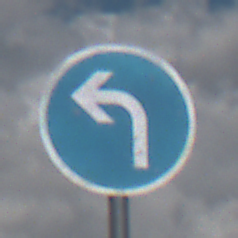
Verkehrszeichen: VorgeschriebeneFahrtrichtungLinks
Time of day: Midday
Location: Outdoor (Nature)
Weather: PartlyCloudy
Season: NotSpecified
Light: Natural